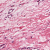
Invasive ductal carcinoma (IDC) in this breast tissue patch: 0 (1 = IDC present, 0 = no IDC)